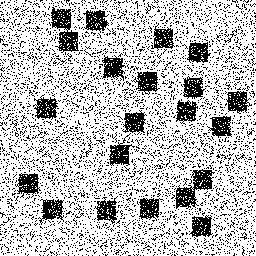
Squares: 21
Triangles: 0
Stars: 0
Total shapes: 21